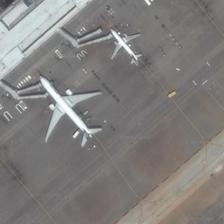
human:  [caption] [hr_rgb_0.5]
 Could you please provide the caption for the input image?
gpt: two planes in different sizes are parked on an airport .

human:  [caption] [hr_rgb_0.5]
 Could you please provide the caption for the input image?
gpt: two planes in different sizes are next to a building on an airport .

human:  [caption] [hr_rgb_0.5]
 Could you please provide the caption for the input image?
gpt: the terminal has three gateways, two of which are docked against the plane .

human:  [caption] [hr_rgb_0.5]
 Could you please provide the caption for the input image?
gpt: two planes are parked in the airport .

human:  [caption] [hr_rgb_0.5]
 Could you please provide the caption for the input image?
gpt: two planes in different sizes are parked on an airport .